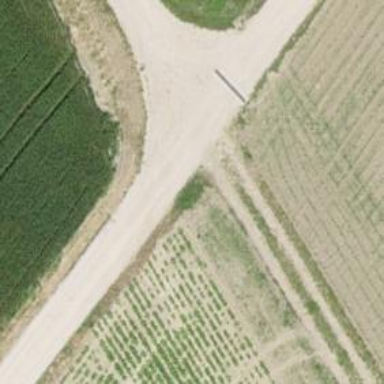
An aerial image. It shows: Gravel track with grade 2 quality.